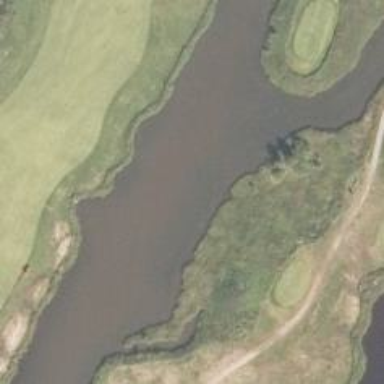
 serving as water hazard for golf course."